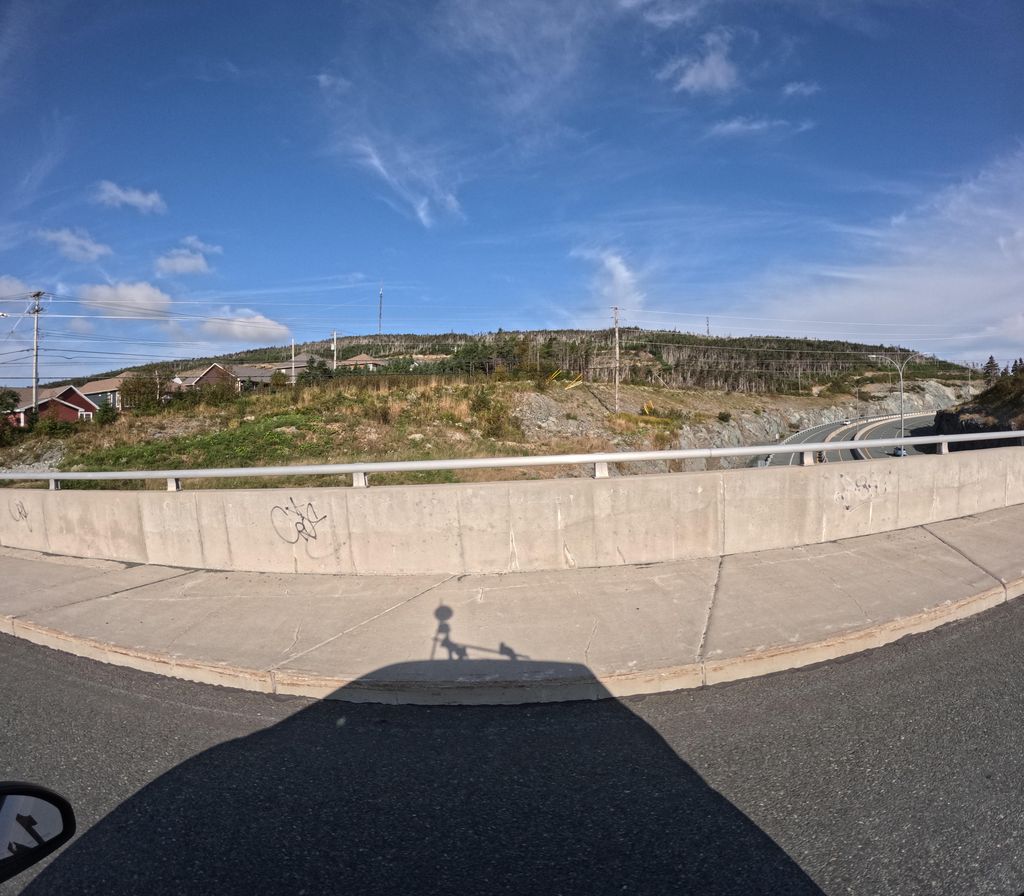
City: st_johns